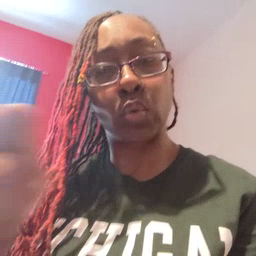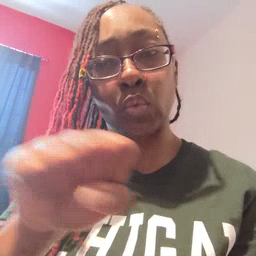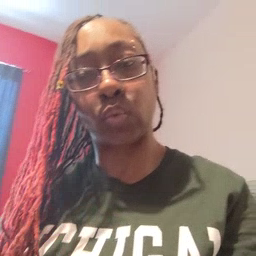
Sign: shoe